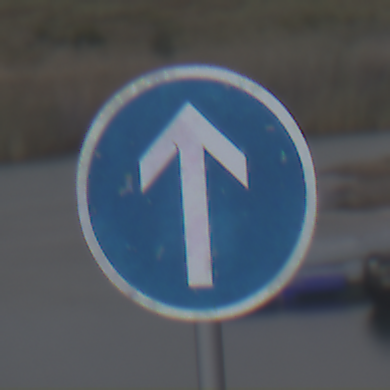
Verkehrszeichen: VorgeschriebeneFahrtrichtungGeradeaus
Umgebung: Outdoor, RoadRail
Tageszeit: SunriseSunset
Wetter: PartlyCloudy
Licht: Natural
Jahreszeit: NotSpecified
Kontrast: LowContrast